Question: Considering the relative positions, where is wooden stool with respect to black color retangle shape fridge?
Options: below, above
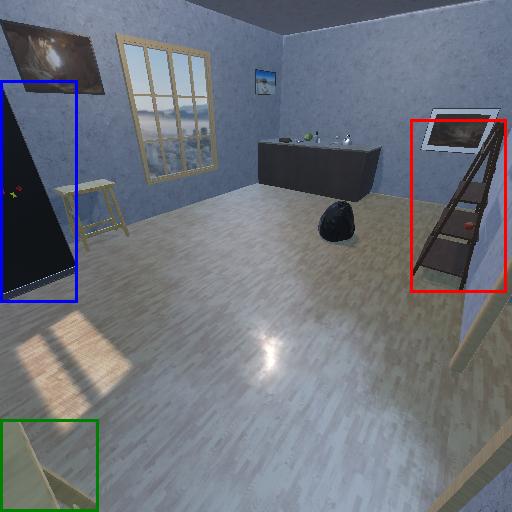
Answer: below